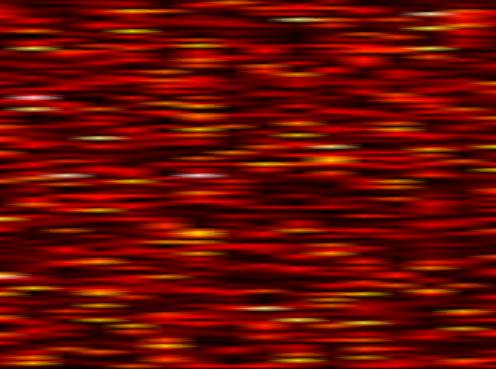
Label: WOLA